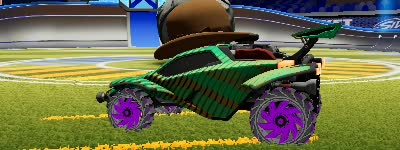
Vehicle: octane